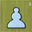
Piece: wP